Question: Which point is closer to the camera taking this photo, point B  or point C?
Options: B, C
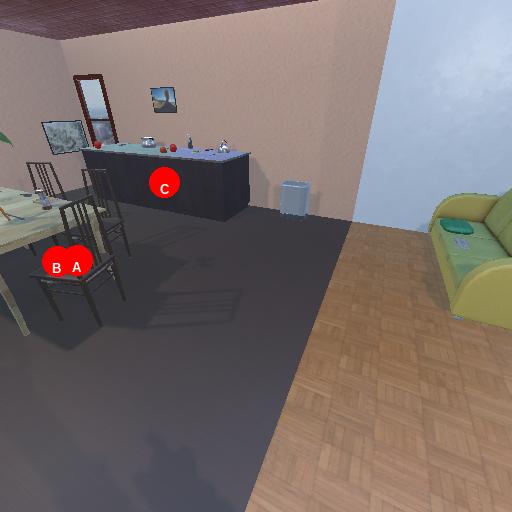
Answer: B